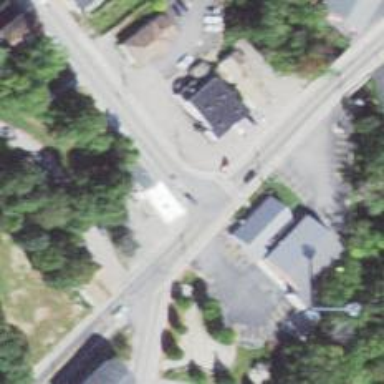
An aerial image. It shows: Road with stop sign.